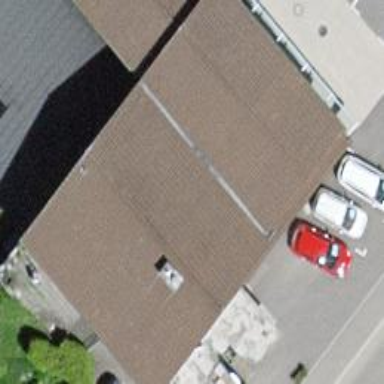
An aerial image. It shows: Shop that sells cars.